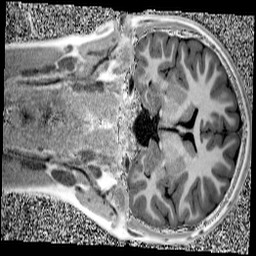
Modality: UNIT1
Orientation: coronal
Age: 11
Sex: female
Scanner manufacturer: siemens
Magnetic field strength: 3 T
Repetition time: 4 s
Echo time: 0.00299 s